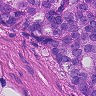
Metastatic tissue present: yes